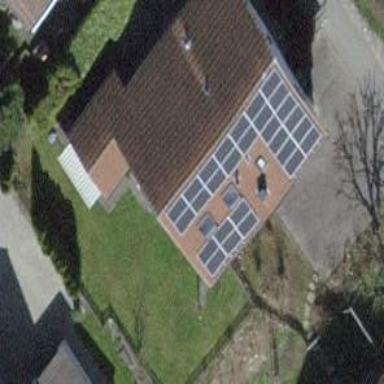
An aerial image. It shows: Solar photovoltaic panel generator.